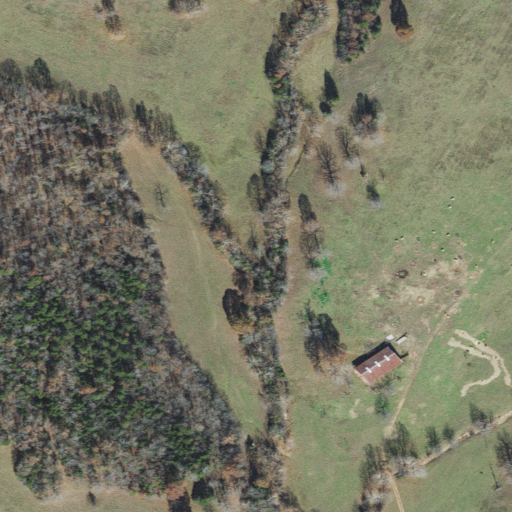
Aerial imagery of valley in Arkansas named Manley Hollow containing pasture, deciduous forest, mixed forest, and open development